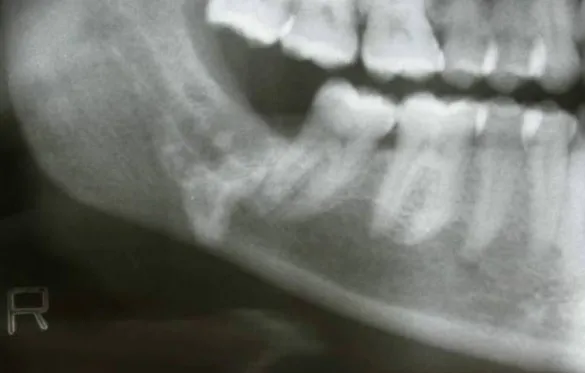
Panoramic view of displaced mandibuler third molar root.
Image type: radiology (x_ray)